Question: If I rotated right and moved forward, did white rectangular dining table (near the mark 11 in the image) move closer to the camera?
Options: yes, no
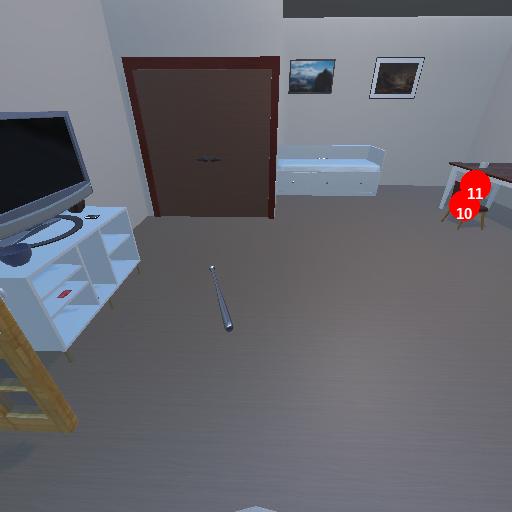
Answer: yes